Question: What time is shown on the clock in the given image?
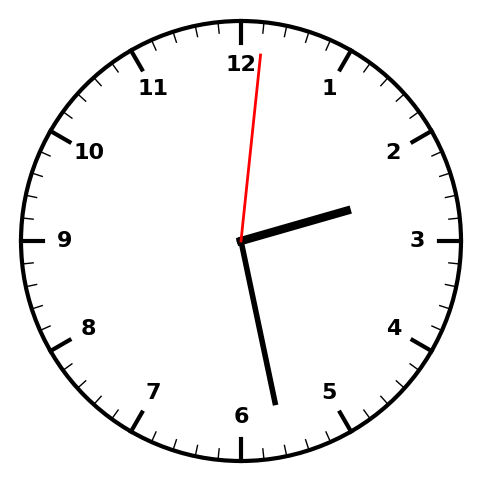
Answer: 02:28:01